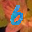
Label: 6